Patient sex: F
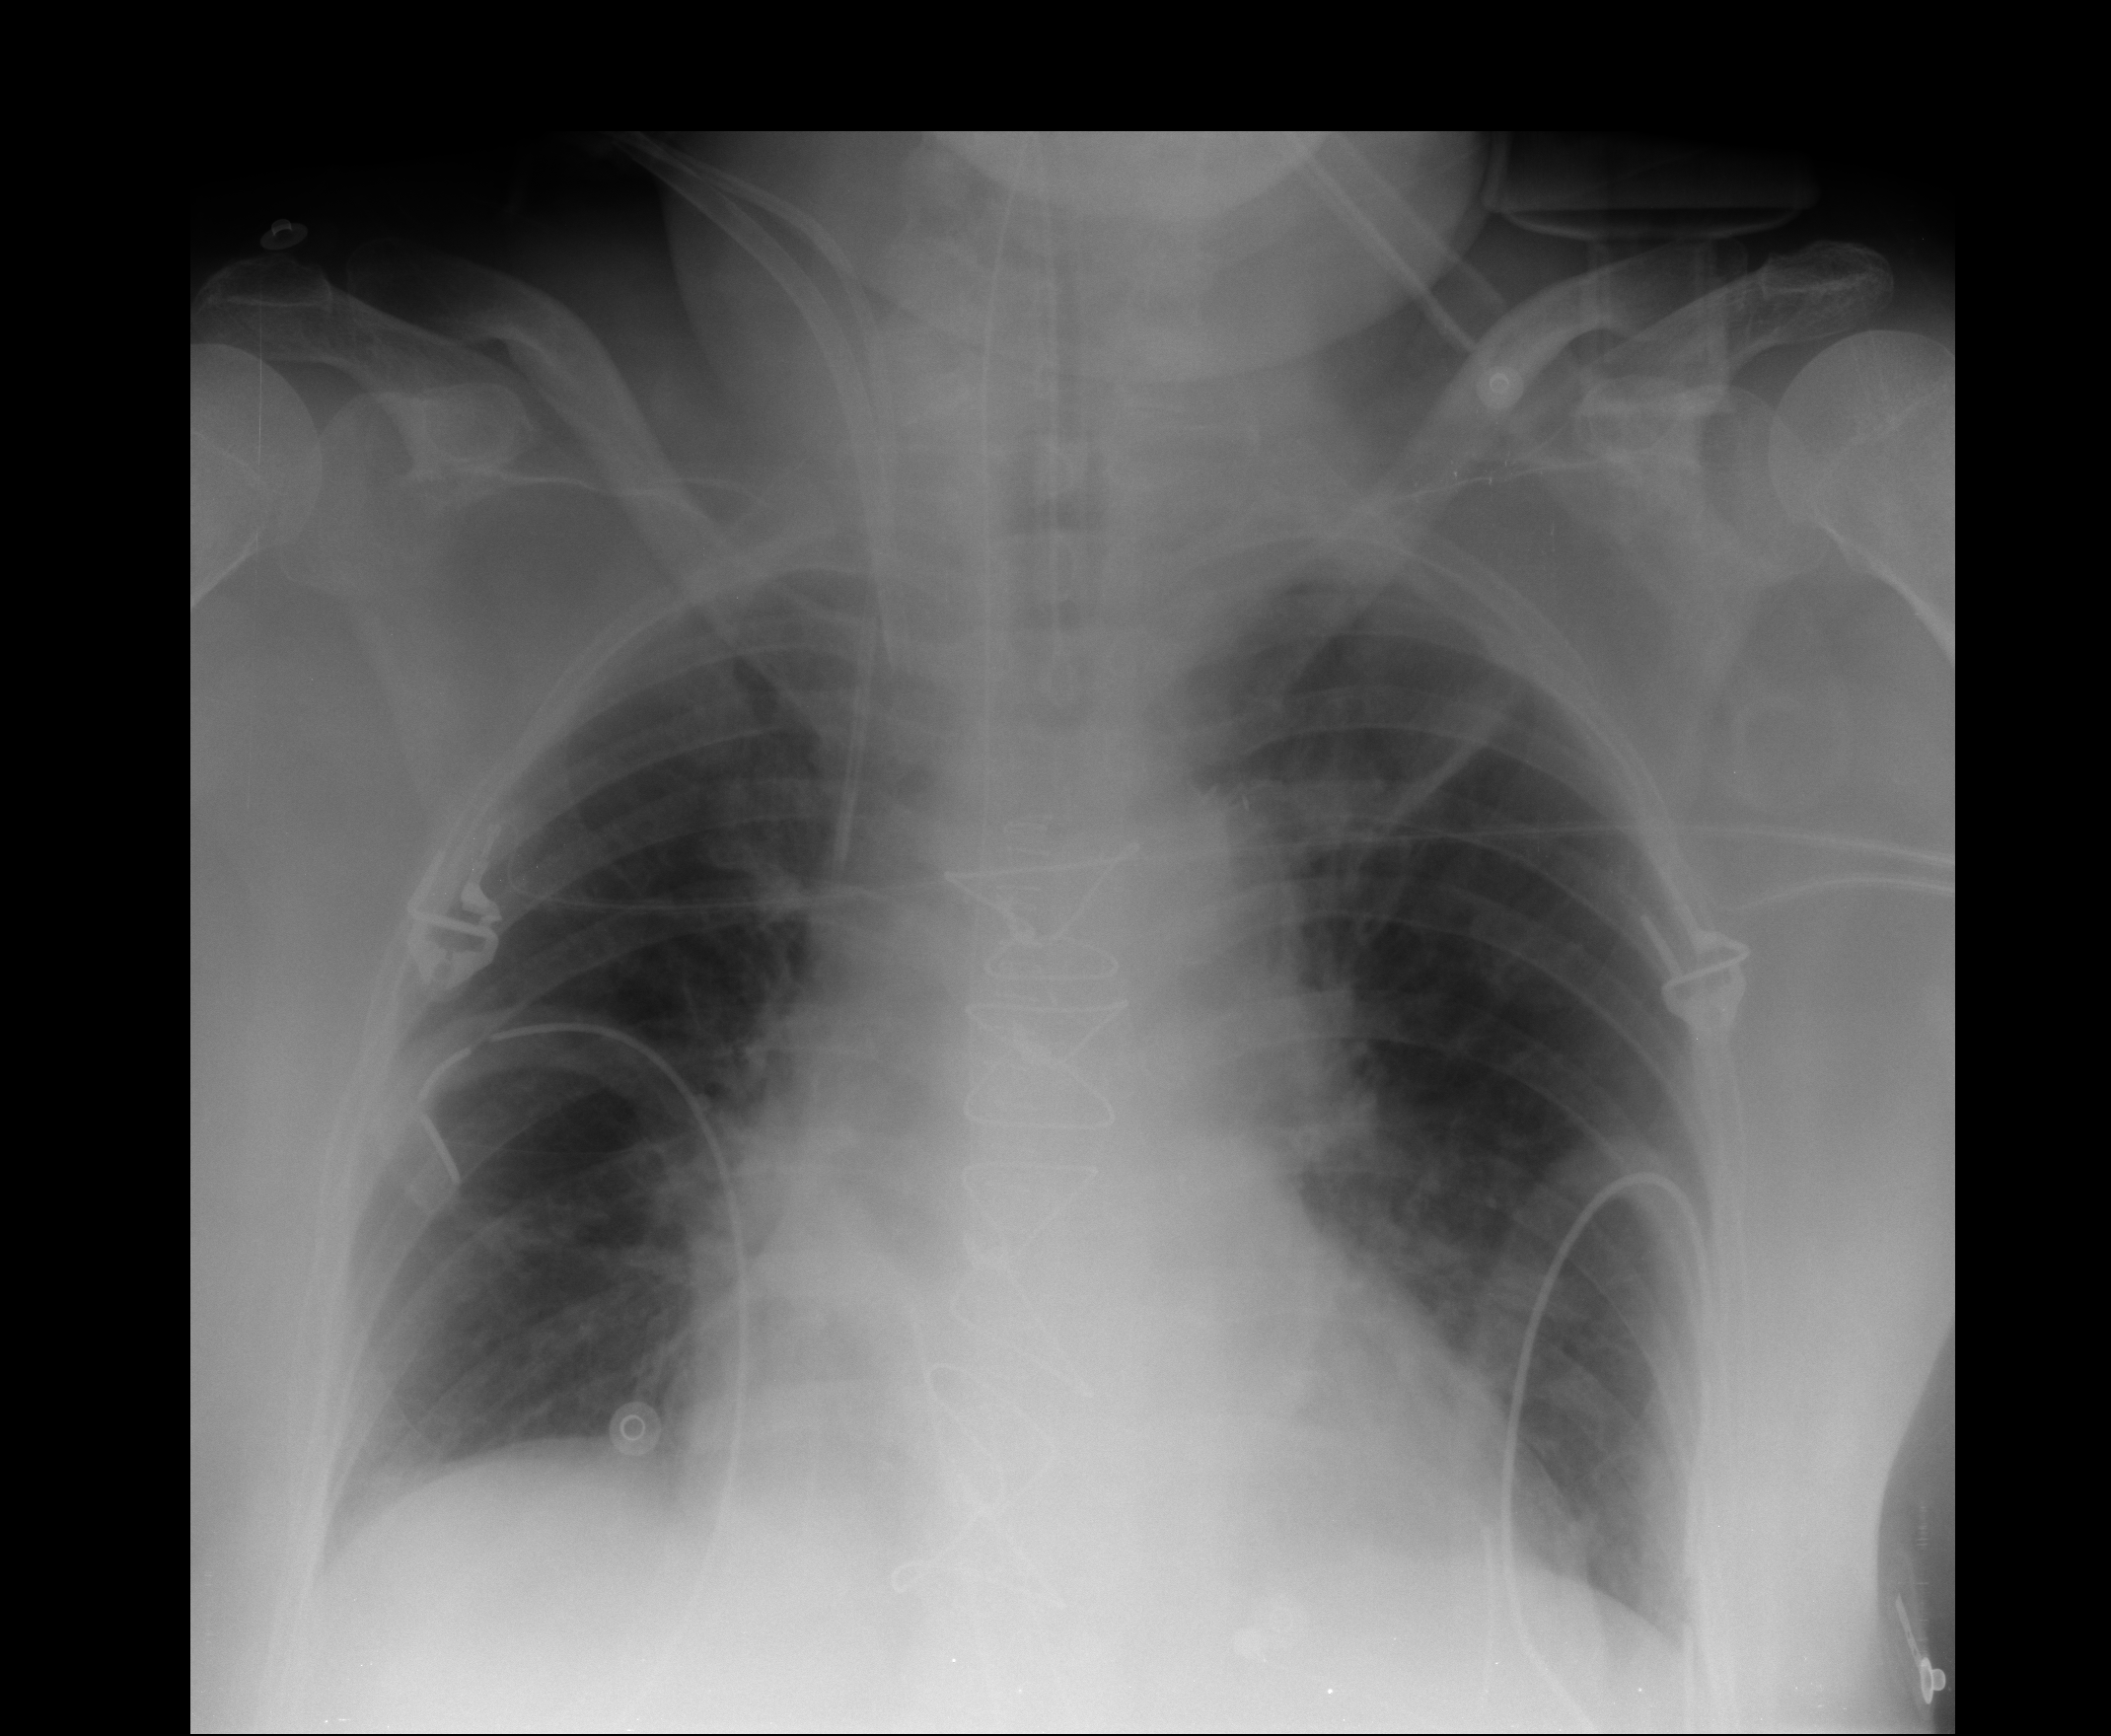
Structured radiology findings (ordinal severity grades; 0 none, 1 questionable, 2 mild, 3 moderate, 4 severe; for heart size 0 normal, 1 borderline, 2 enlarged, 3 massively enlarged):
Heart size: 2
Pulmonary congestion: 2
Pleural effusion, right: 2
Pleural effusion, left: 1
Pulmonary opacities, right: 0
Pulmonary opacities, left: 0
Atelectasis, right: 0
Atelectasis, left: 2